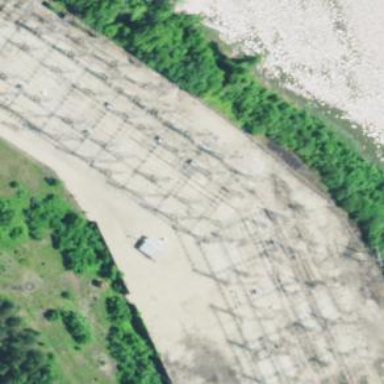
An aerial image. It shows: Power substation with transmission level designation. It is enclosed by fence.